RGB frame:
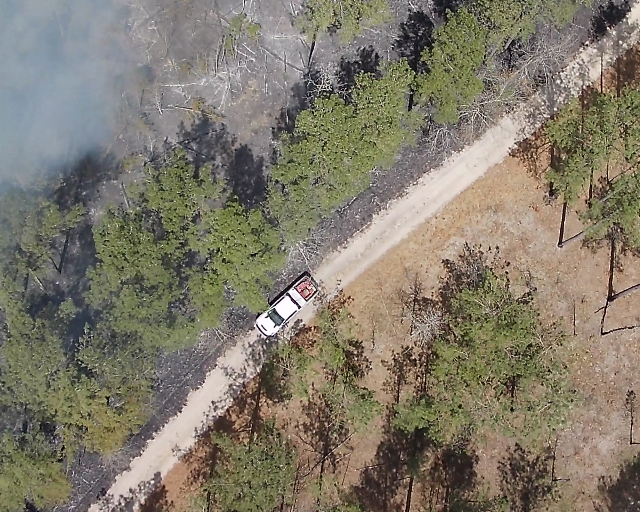
Thermal frame:
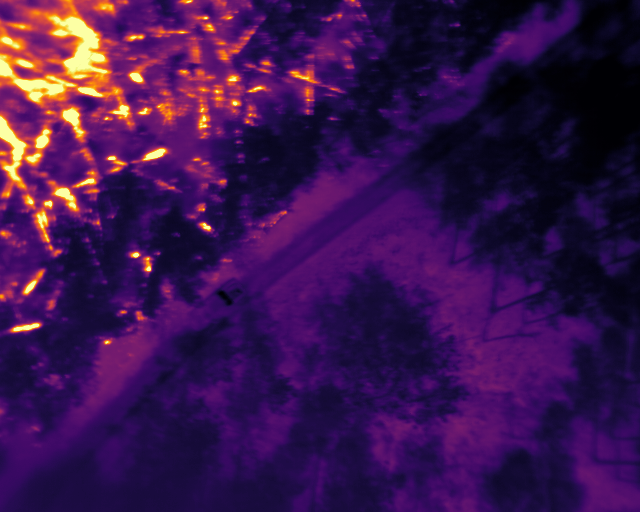
Captured: 2026-02-27 02:41:58
Pixels at or above 80 °C: 14740 (fraction of frame: 0.04498)